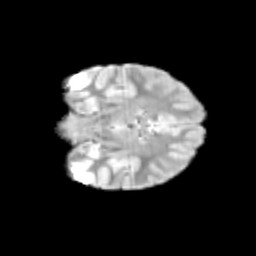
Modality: T2w
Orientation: coronal
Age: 11
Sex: female
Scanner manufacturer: siemens
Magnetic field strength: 3 T
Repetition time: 3.8 s
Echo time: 0.07 s